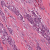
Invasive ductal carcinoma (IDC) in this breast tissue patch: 1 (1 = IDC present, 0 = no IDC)